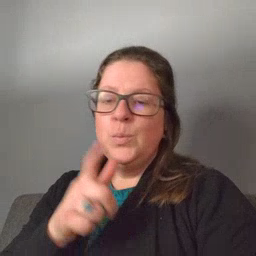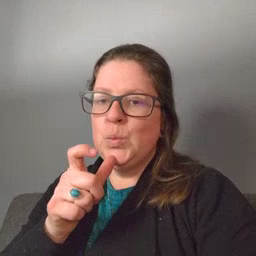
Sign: who